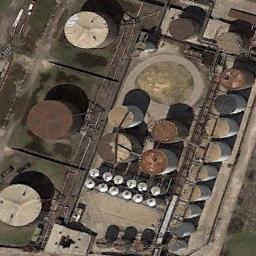
Label: storage tanks